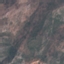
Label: HerbaceousVegetation